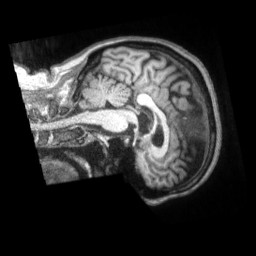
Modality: T1w
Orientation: sagittal
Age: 65
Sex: female